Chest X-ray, AP view. Patient: 24 years old, sex F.
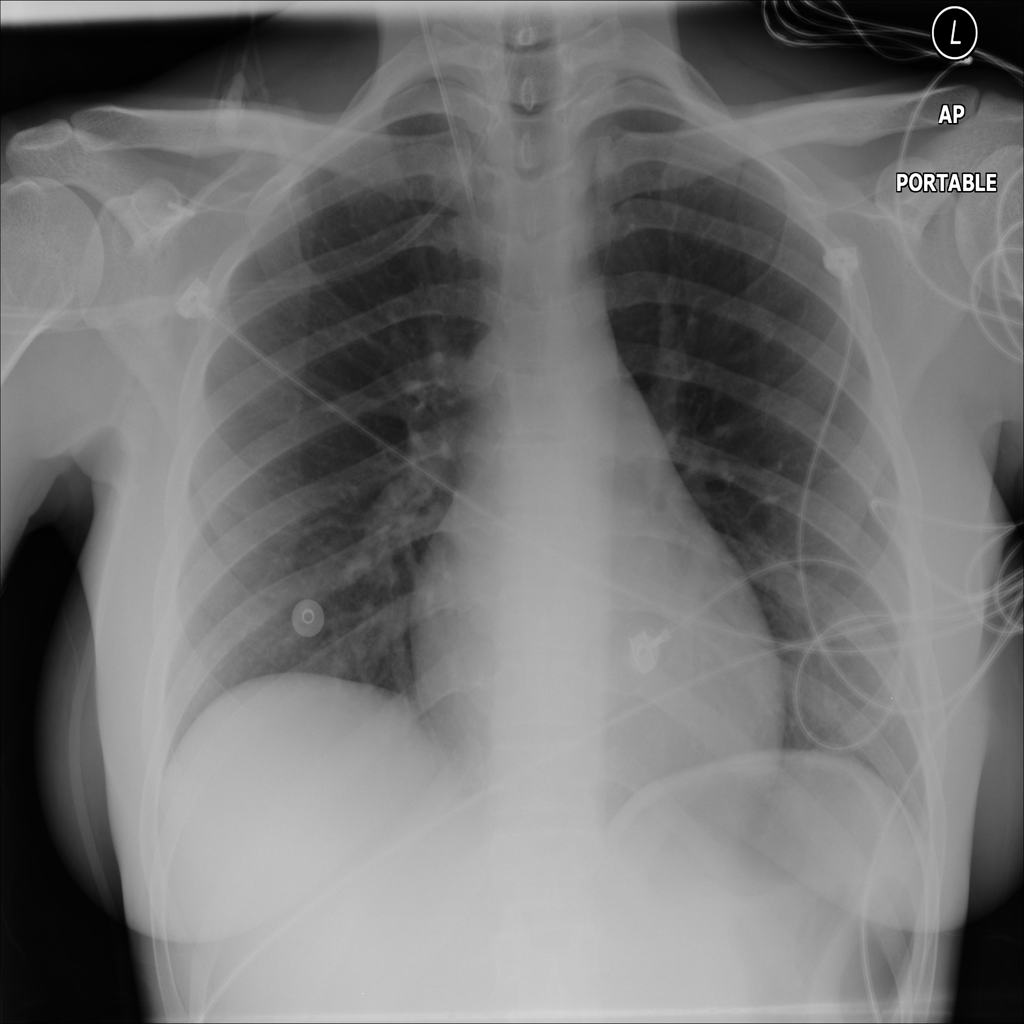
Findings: No Finding